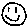
Label: smiley face